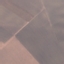
Label: AnnualCrop